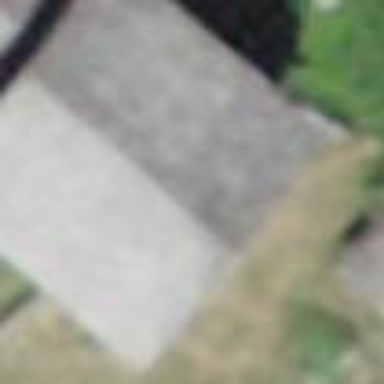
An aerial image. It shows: Building with tile roof.